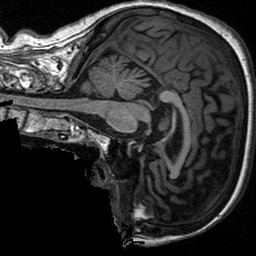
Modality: T1w
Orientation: sagittal
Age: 69
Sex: female